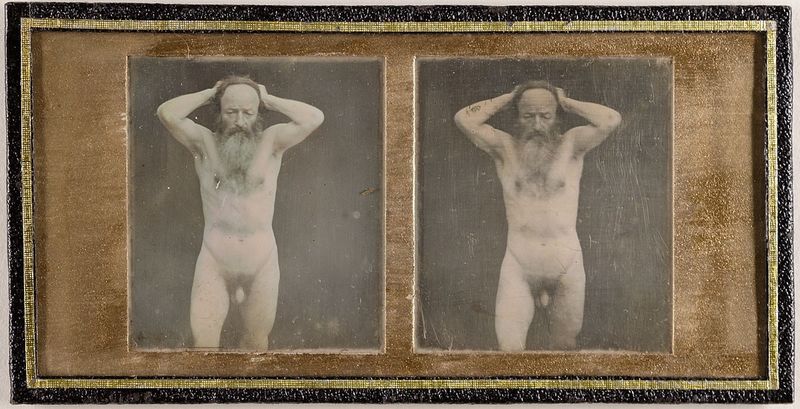
Titel: Stehender nackter Mann
Standort: Hamburg
Institution: Museum für Kunst und Gewerbe Hamburg
Schlagwörter: akt, mann, bart, bild, gesten, portrait, figur, fotografie, photographie, aktdarstellung, daguerreotypie, stereofotografie, aktfotografie, stereophotographie, aktphotographie, männliche, porträt, armhaltungen, hüftbild, stereoskopische, stereoskopisches